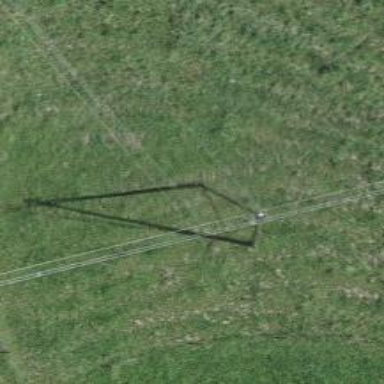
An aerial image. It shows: Minor power line.